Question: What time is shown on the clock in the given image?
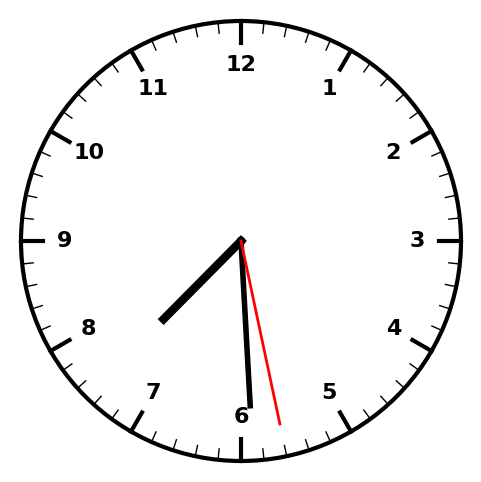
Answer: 07:29:28